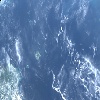
Label: water